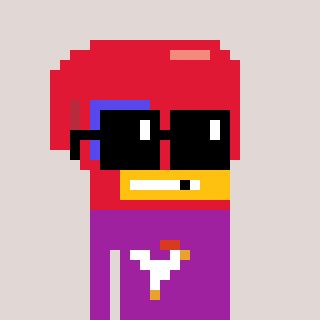
a pixel art character with square black sunglasses, a boxing glove-shaped head and a magenta-colored body on a warm background